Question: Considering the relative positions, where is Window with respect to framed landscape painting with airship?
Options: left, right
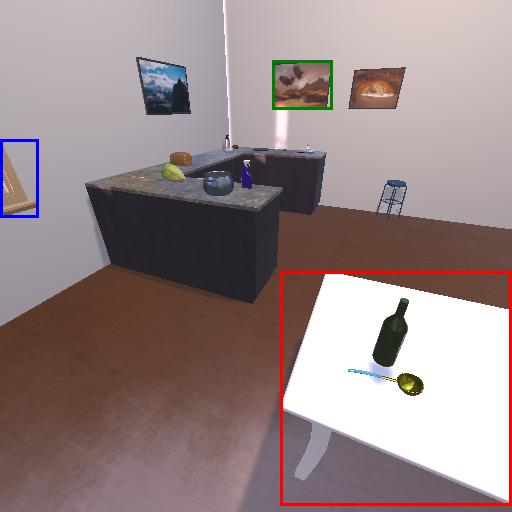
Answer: left